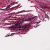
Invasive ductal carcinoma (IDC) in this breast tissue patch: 0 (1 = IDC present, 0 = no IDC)